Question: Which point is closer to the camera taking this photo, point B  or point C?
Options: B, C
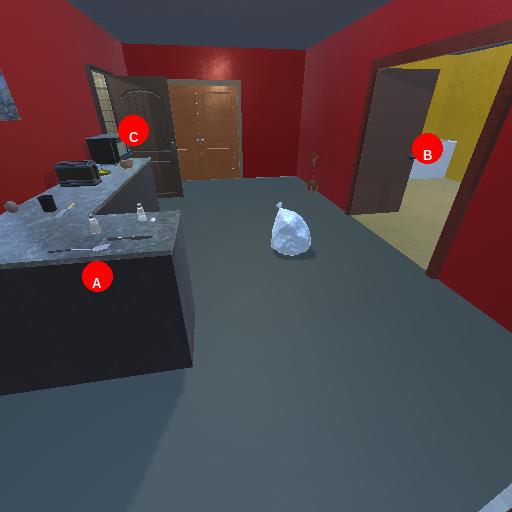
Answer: B